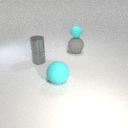
large gray rubber sphere below small cyan rubber sphere